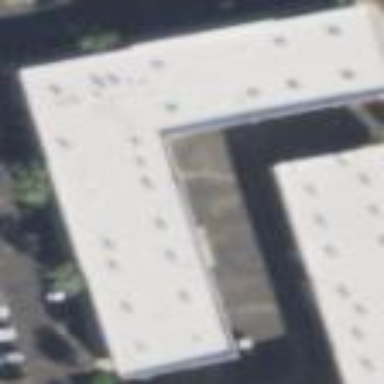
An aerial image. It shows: Commercial building.